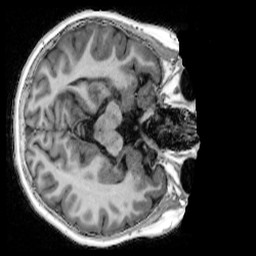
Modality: UNIT1_denoised
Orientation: axial
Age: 10
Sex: female
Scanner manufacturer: siemens
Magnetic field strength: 3 T
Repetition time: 4 s
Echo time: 0.00303 s